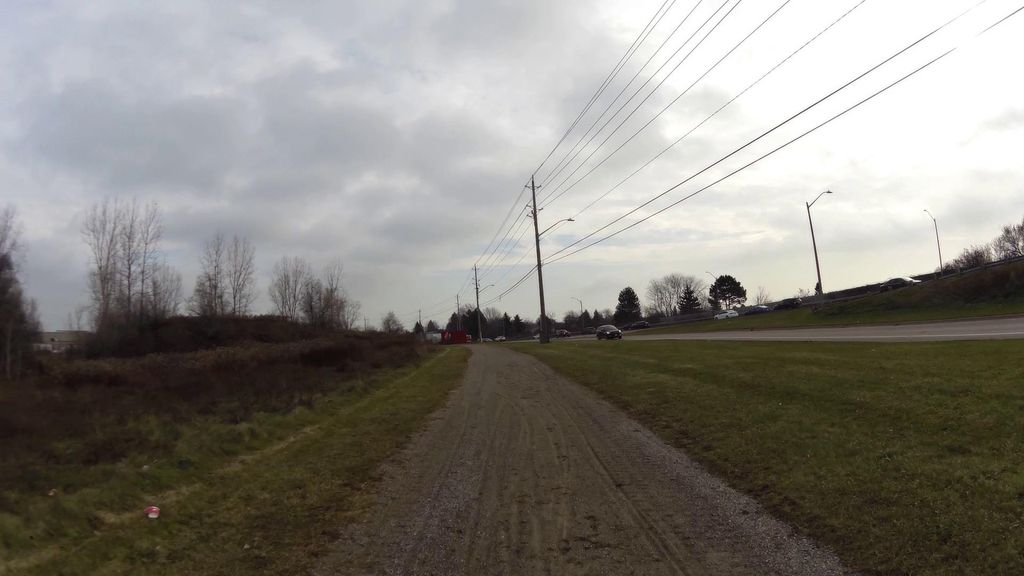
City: kitchener-waterloo